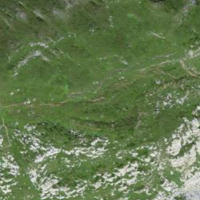
EUNIS habitat code: 23
Species observed at this site:
Allium victorialis